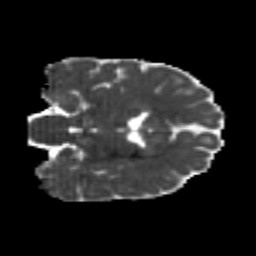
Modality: MD
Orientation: coronal
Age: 22
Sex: male
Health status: healthy
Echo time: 0.074 s